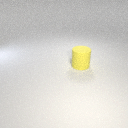
large yellow rubber cylinder